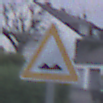
Verkehrszeichen: UnebeneFahrbahn
Umgebung: Outdoor, Urban
Tageszeit: SunriseSunset
Wetter: PartlyCloudy
Licht: Natural
Jahreszeit: NotSpecified
Kontrast: LowContrast